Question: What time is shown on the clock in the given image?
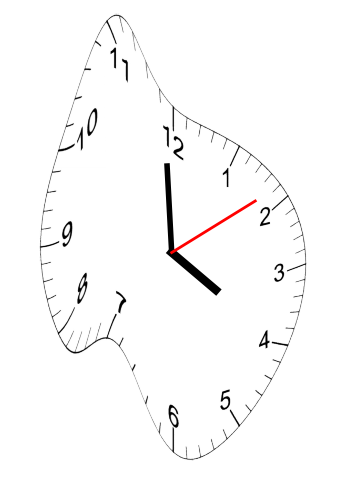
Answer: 03:59:09